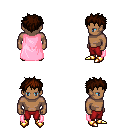
a pixel art fantasy rpg character, male body template, human, dark skin, pink cape, red pants, brown bedhead hairstyle, gold boots, four views (front, back, left, right), 2x2 character sprite sheet, small pixel art, hard edges, no anti-aliasing